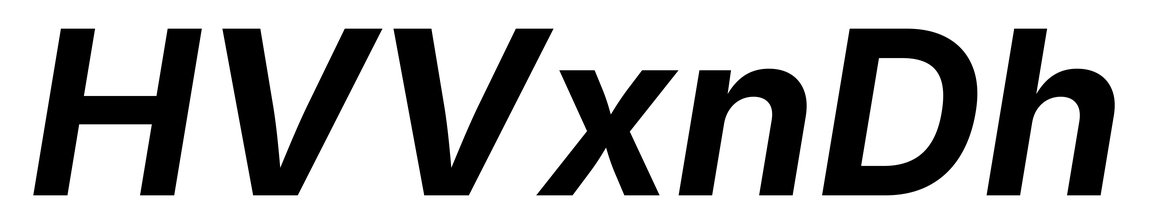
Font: Inter-Italic_Bold_Italic